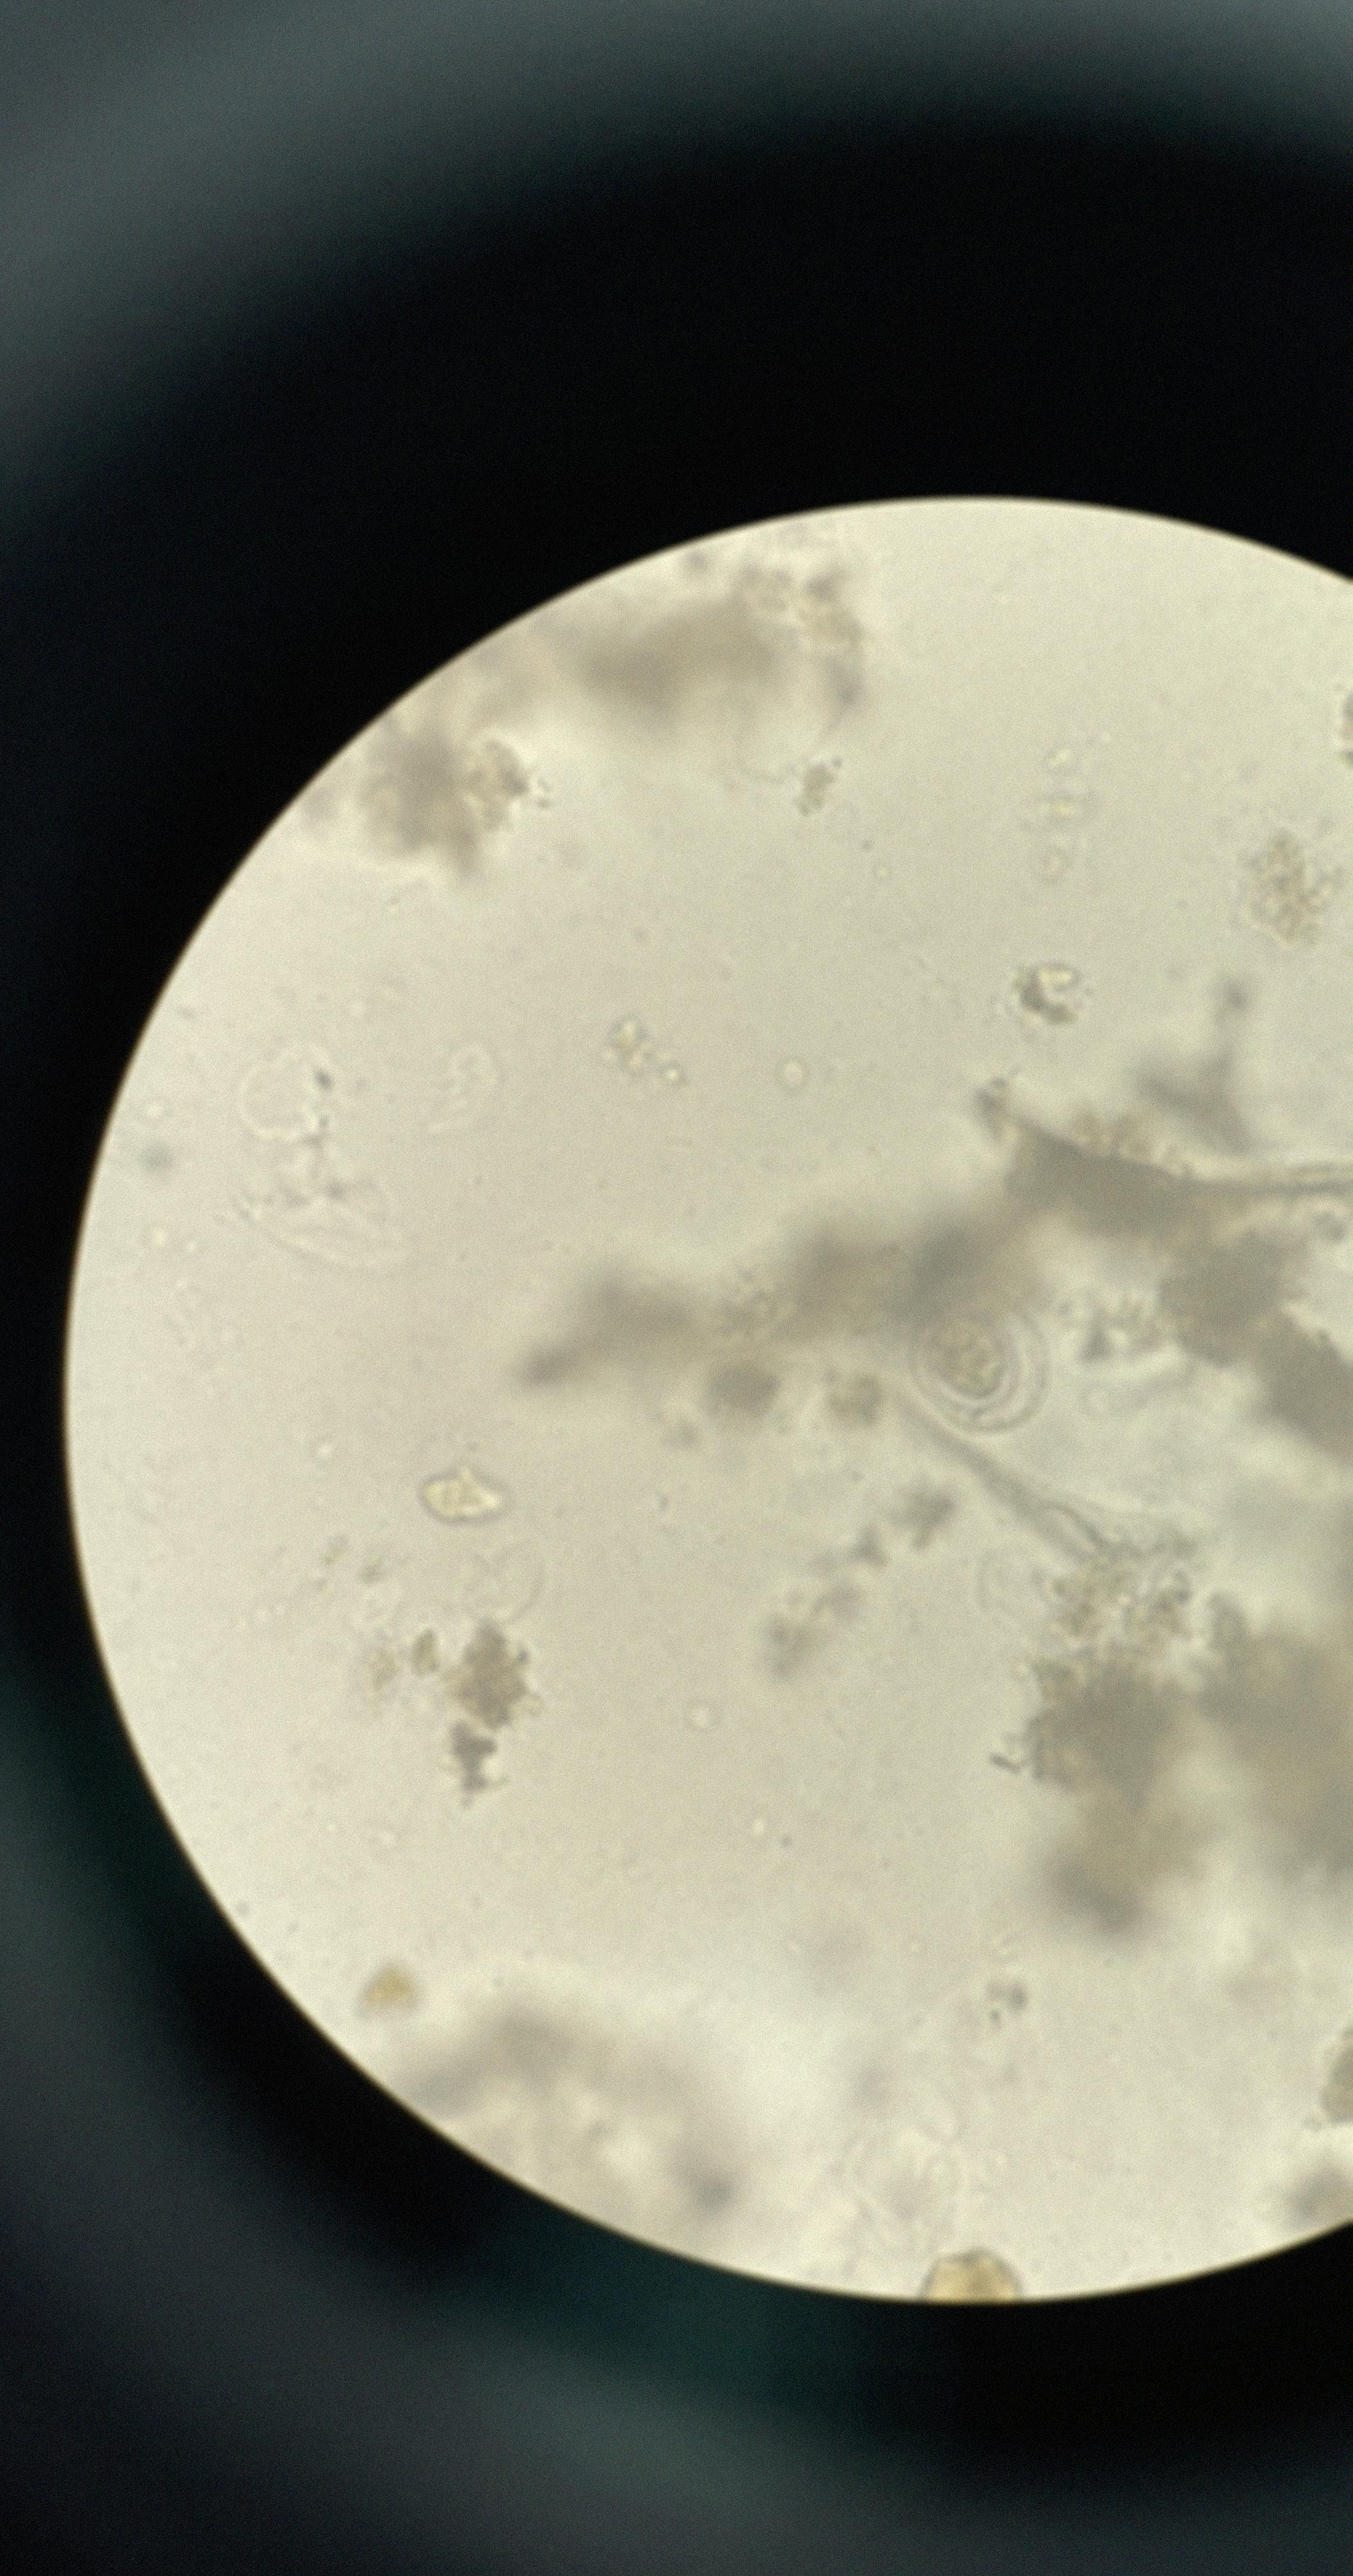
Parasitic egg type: Hymenolepis nana